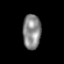
Tissue: prostate
Cell type: Fibroblasts
Senescence score: 0.7143
Nuclear area (px): 618
Mean DAPI intensity: 136.602